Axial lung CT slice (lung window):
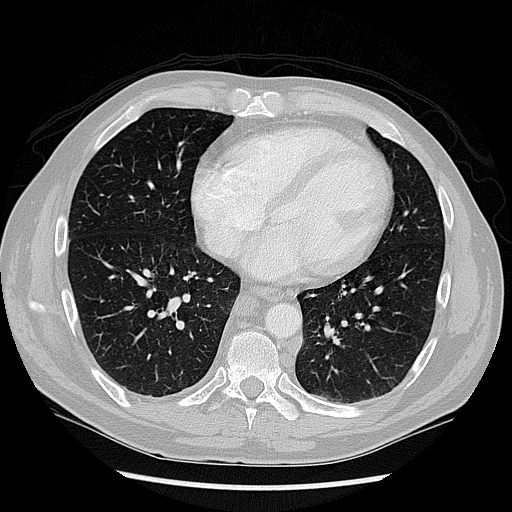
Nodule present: no